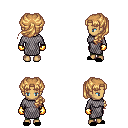
a pixel art fantasy rpg character, female body template, human, tanned skin, chain mail, teal pants, light blonde princess hairstyle, gold gloves, black slippers, four views (front, back, left, right), 2x2 character sprite sheet, small pixel art, hard edges, no anti-aliasing